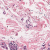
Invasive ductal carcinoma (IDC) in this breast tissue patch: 1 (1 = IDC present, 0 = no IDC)